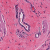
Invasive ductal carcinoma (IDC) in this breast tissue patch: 0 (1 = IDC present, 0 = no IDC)